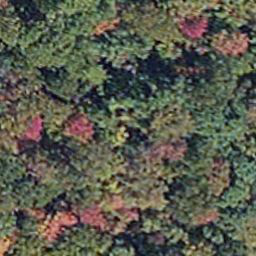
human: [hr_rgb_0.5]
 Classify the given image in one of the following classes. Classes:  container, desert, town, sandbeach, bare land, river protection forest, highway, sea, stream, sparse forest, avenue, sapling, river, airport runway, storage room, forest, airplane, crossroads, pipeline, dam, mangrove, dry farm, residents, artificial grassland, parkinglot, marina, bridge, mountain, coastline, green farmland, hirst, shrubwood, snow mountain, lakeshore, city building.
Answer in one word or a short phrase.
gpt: mangrove